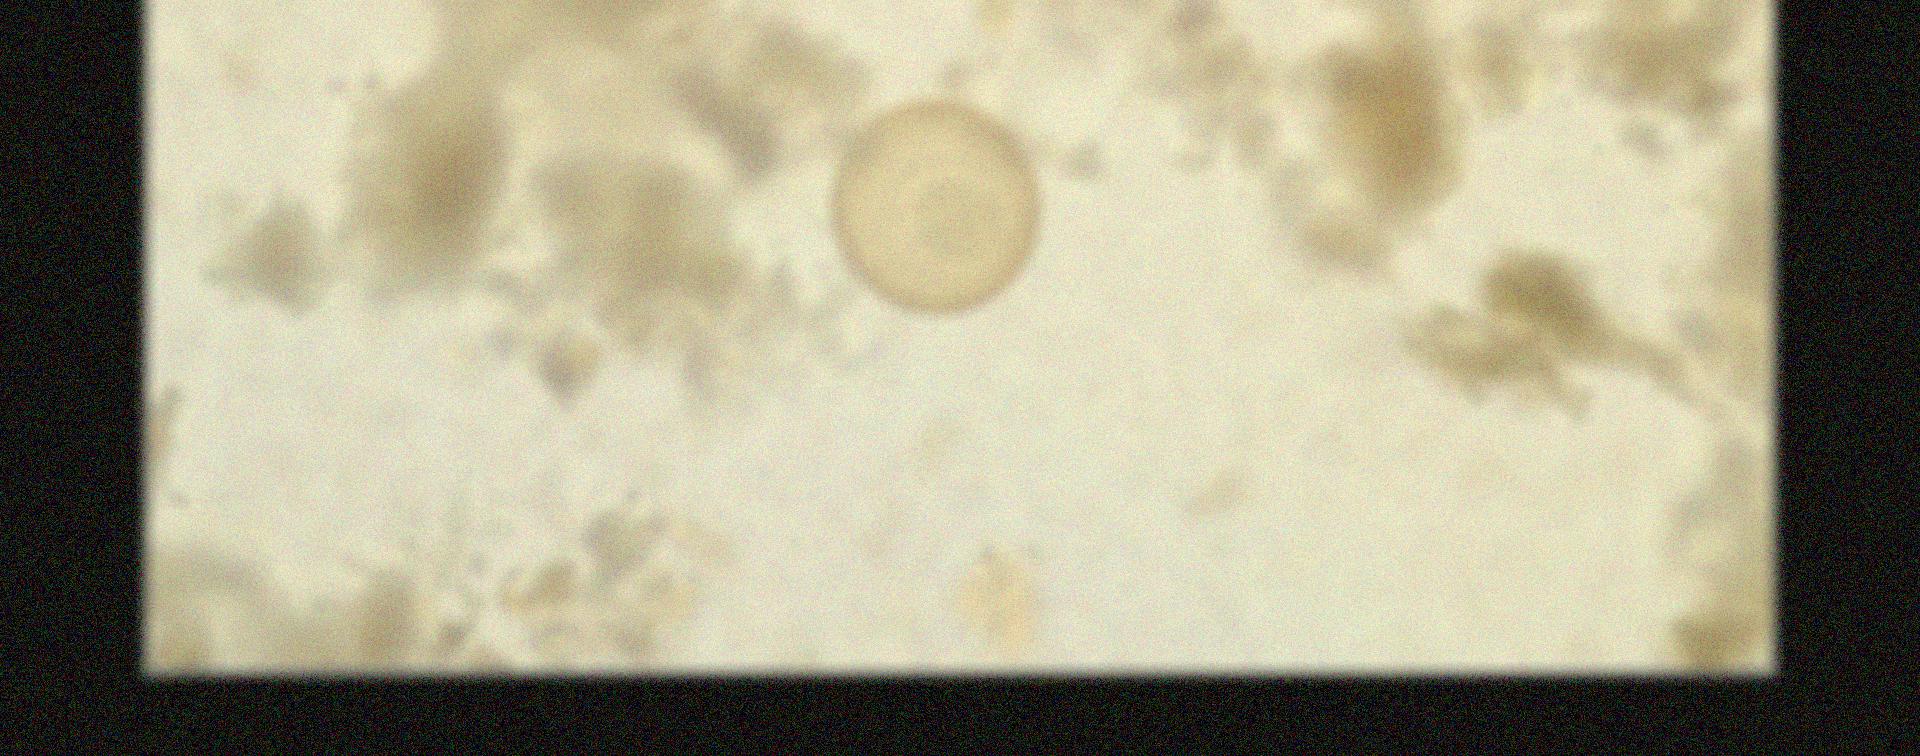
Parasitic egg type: Hymenolepis diminuta